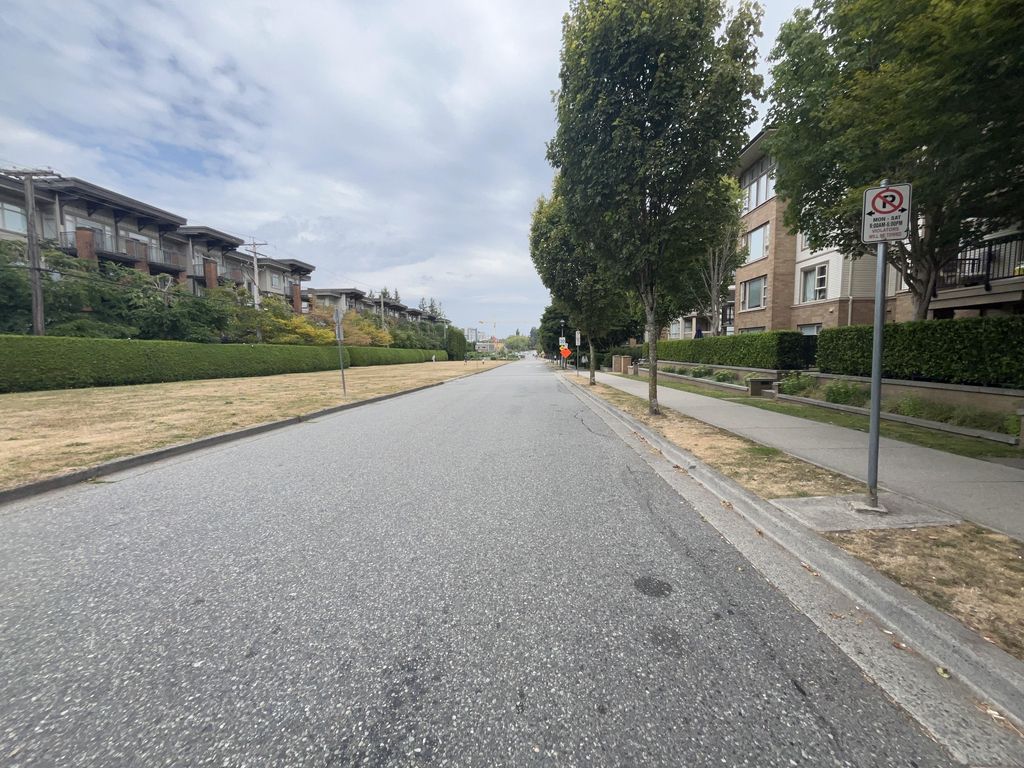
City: vancouver